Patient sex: M
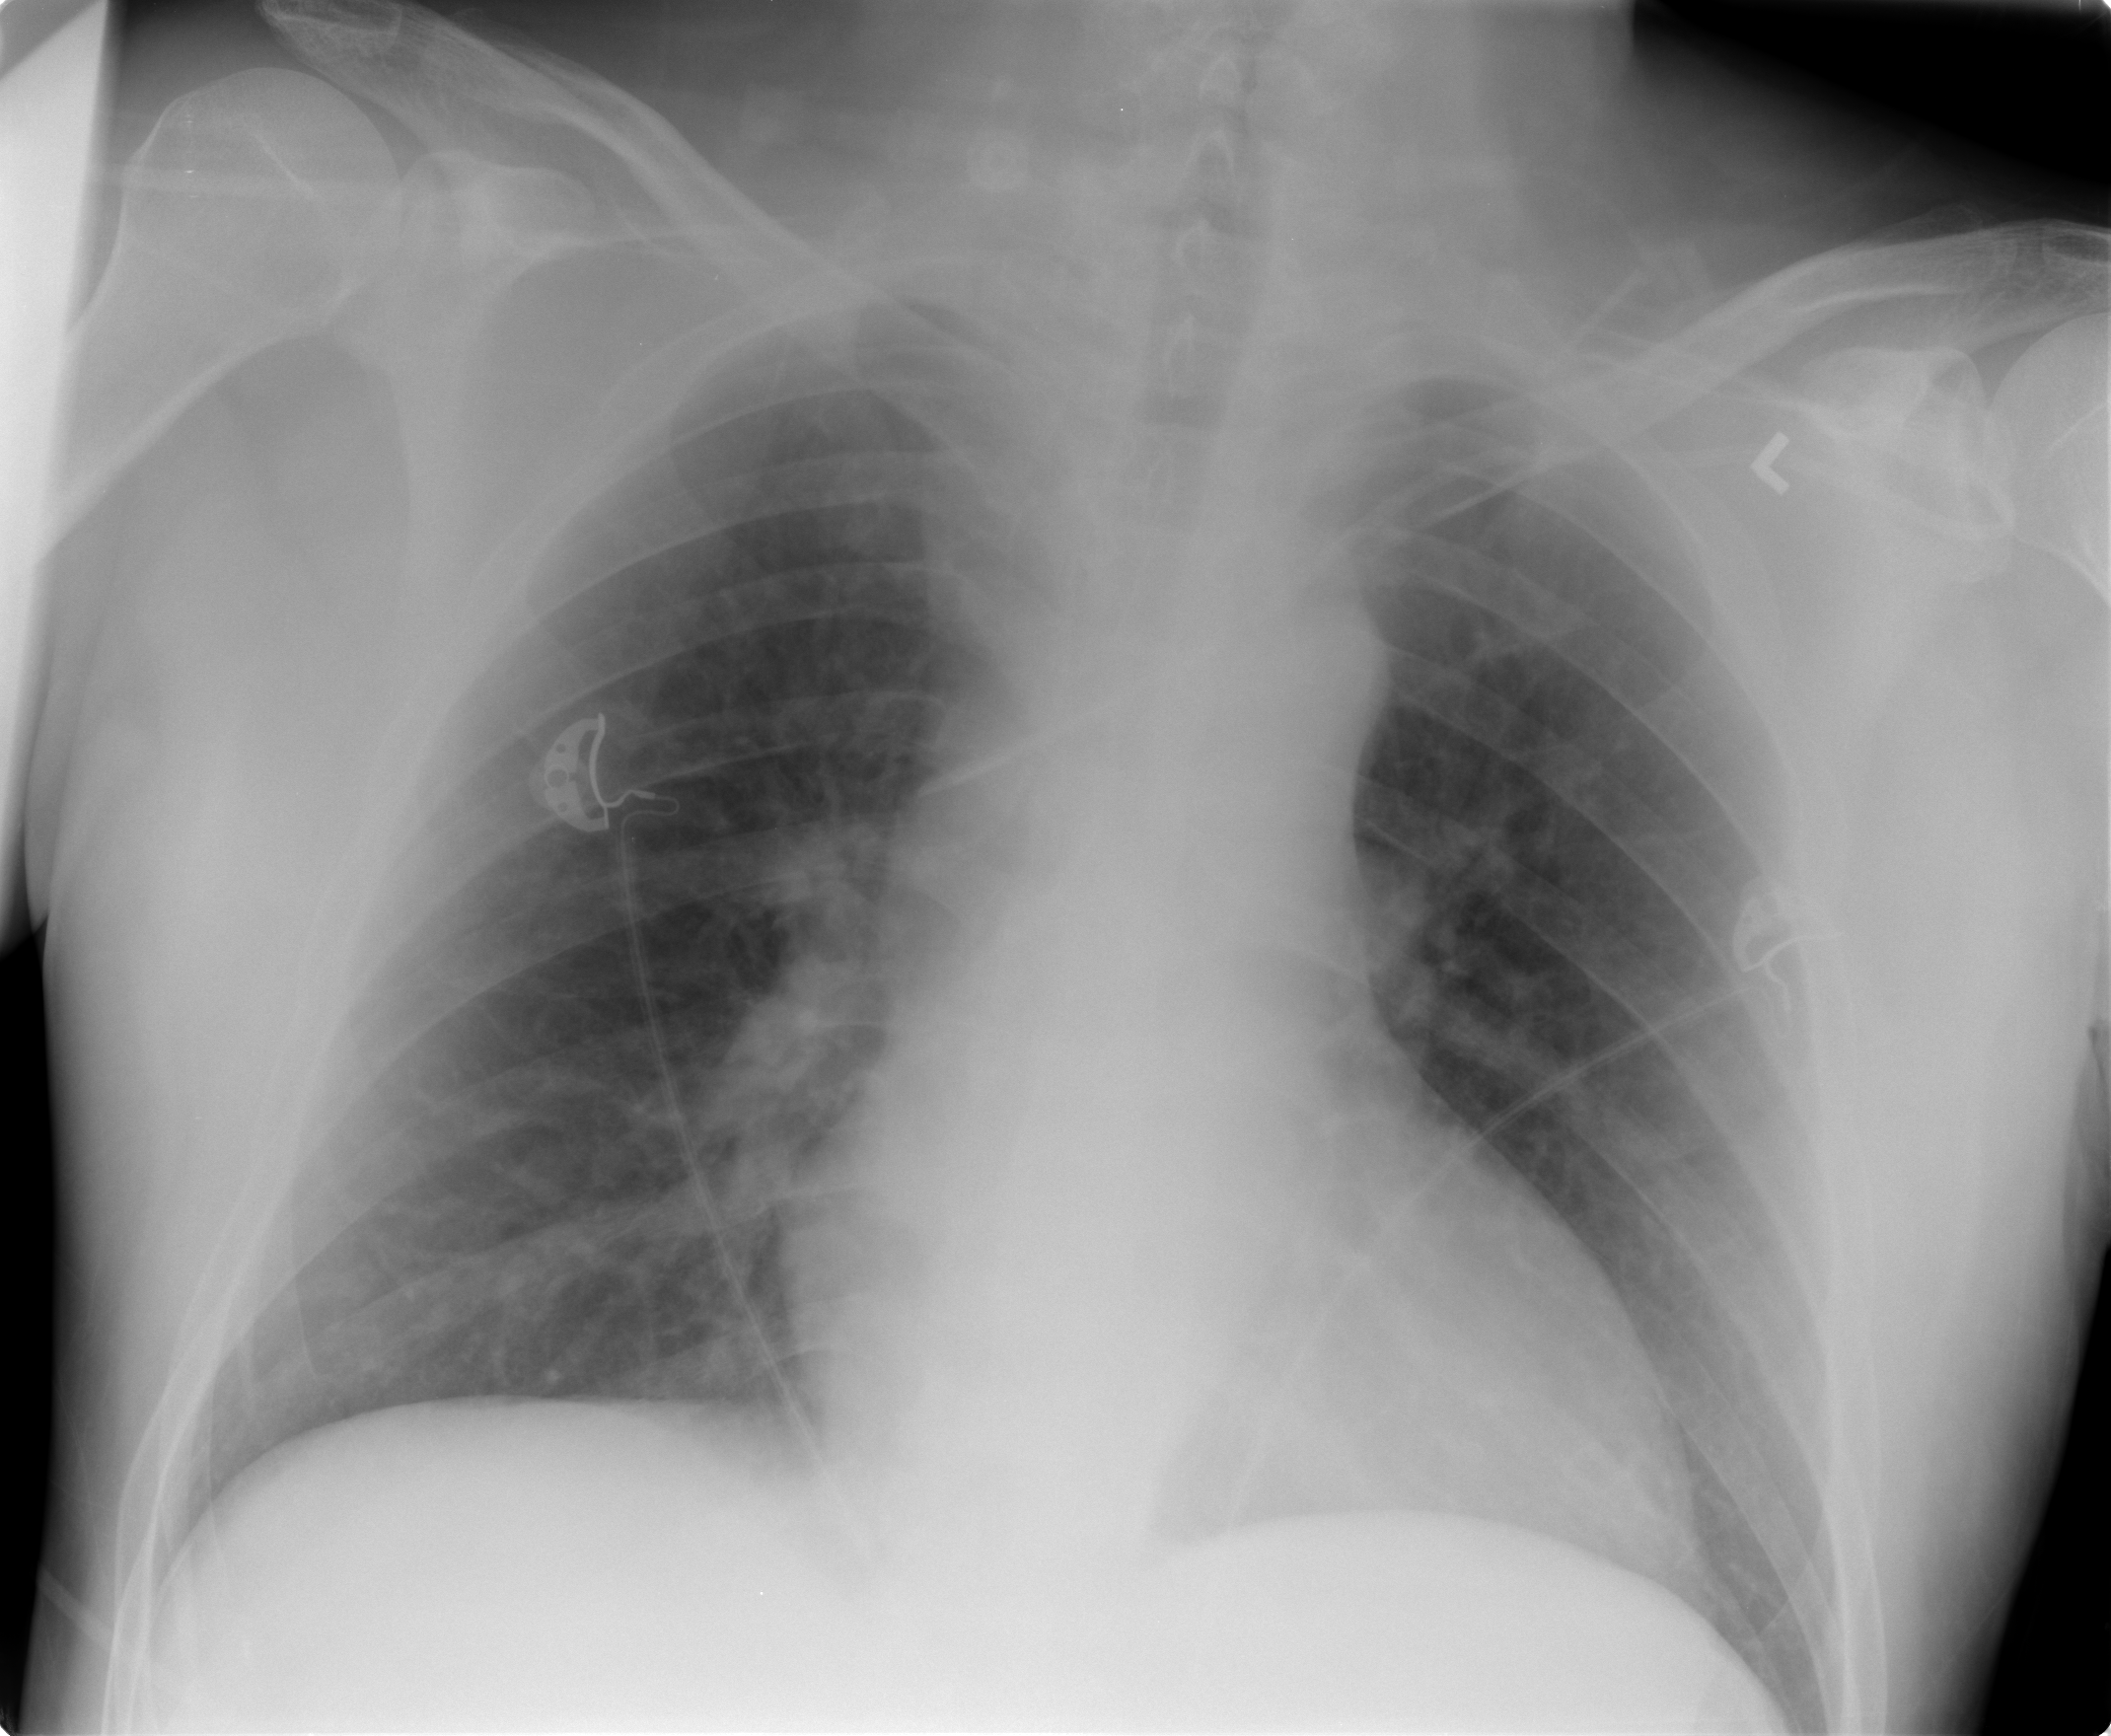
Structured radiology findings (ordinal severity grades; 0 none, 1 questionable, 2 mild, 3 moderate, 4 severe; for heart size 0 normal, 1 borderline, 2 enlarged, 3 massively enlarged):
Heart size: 0
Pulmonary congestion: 2
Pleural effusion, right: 0
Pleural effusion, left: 0
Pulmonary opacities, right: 0
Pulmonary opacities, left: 0
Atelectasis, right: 0
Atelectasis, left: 2